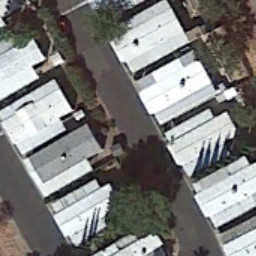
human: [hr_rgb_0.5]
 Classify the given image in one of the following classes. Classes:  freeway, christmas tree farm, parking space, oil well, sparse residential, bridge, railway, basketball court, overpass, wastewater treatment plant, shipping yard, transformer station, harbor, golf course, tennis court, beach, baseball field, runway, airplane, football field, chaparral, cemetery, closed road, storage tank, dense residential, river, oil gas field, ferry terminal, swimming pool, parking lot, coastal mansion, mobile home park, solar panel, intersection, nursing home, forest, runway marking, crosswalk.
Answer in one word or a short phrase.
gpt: mobile home park